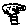
Label: tree